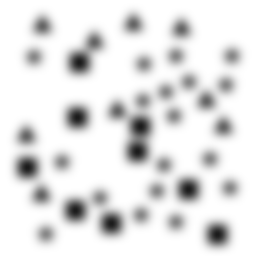
Squares: 9
Triangles: 9
Stars: 18
Total shapes: 36